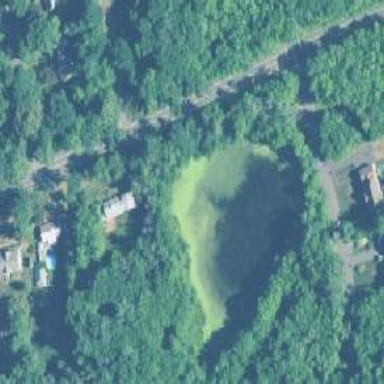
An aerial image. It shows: Peaceful pond surrounded by nature.